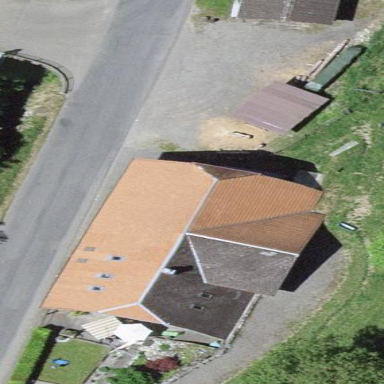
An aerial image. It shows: Farm building.